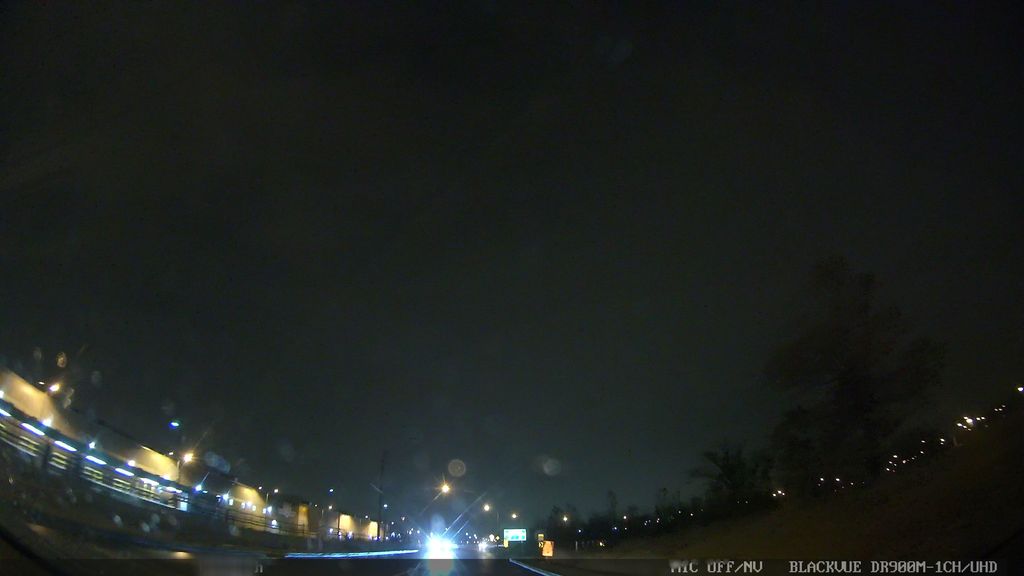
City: toronto